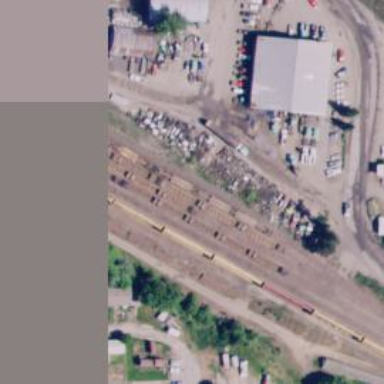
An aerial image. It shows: Railway siding for service.